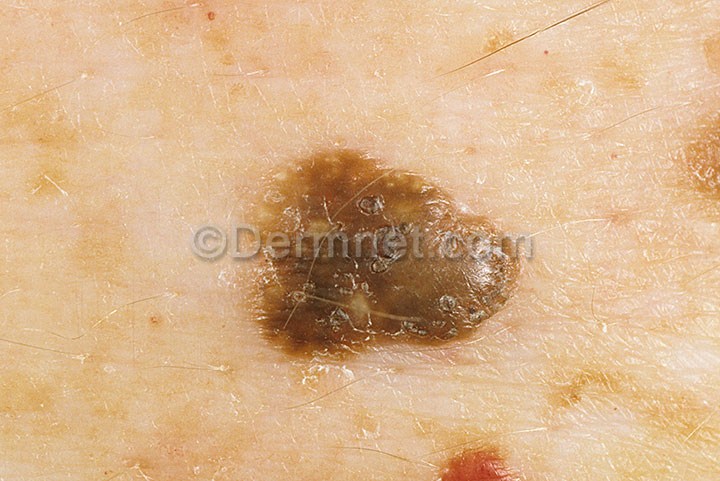
Disease: Seborrheic Keratoses and other Benign Tumors